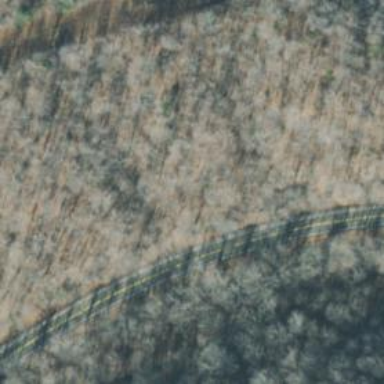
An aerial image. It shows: Primary highway.